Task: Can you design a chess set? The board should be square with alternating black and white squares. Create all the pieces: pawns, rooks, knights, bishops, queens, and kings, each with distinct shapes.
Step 3921:
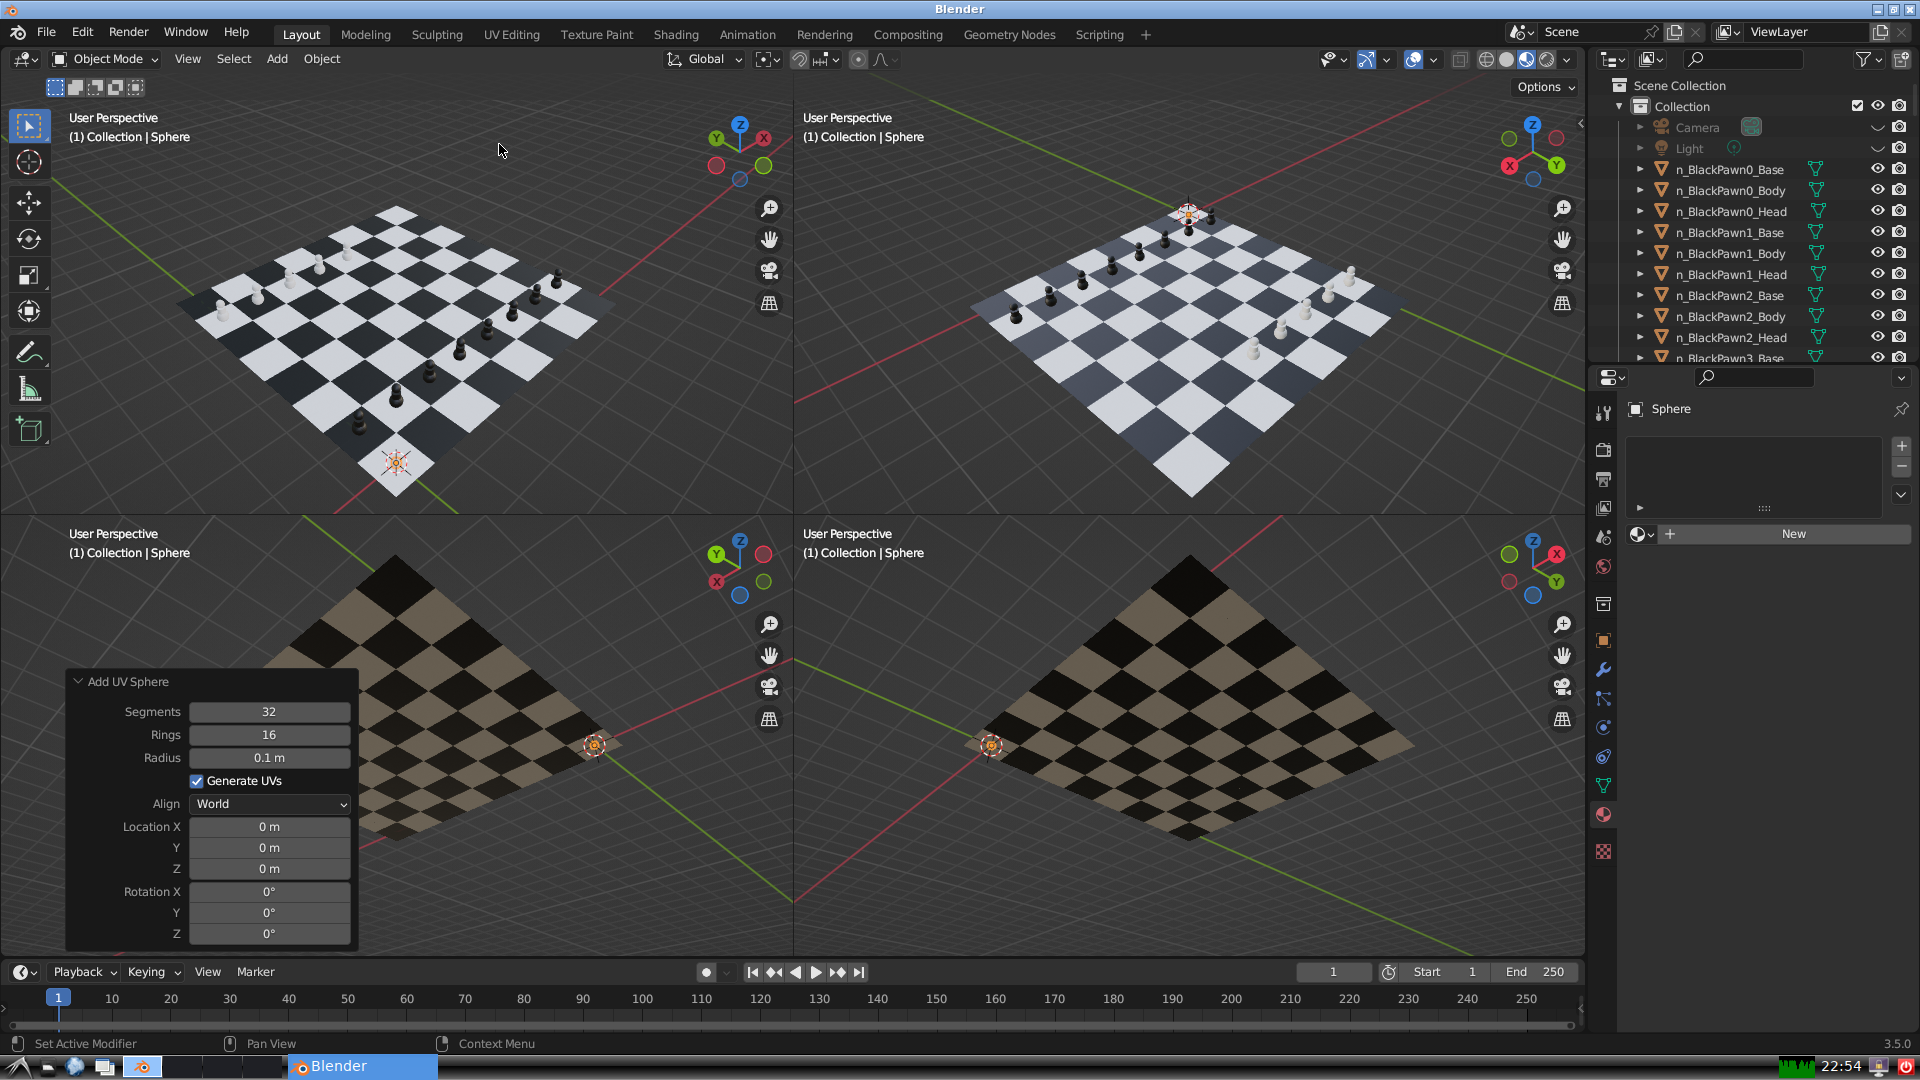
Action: {"mouse_move": [270, 758]}